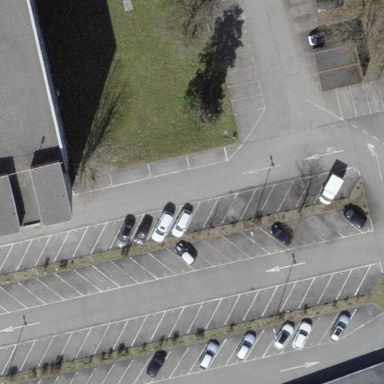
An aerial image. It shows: Parking area with surface.